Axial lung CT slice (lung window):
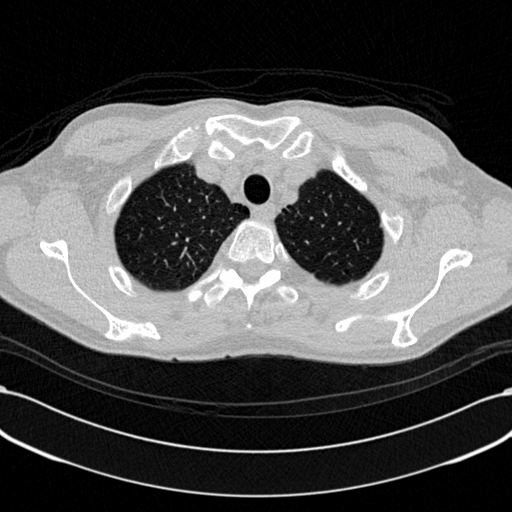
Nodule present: no